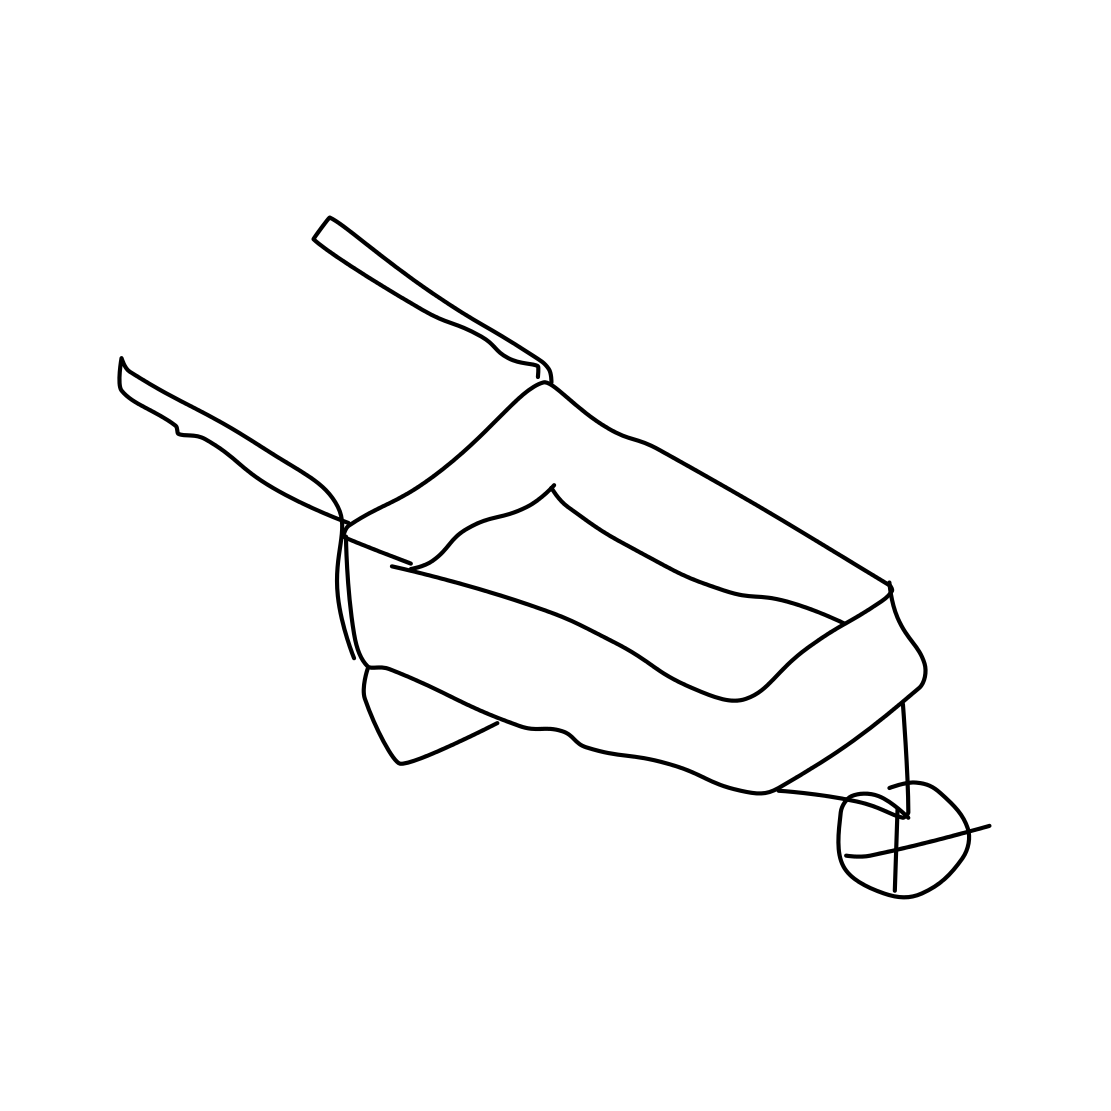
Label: wheelbarrow